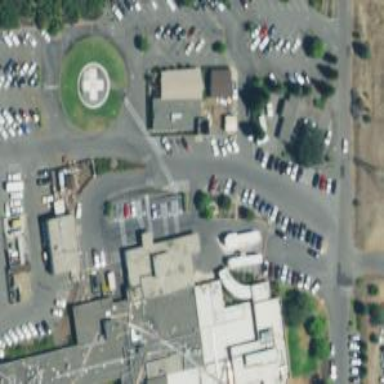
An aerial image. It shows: Healthcare facility identified as hospital.